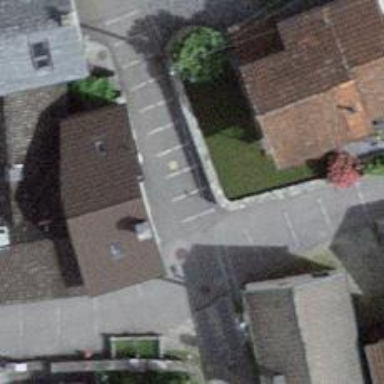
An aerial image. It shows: Alley classified as service road.